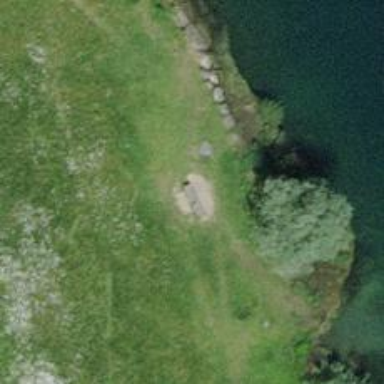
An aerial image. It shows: Brown bench.